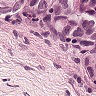
Metastatic tissue present: yes